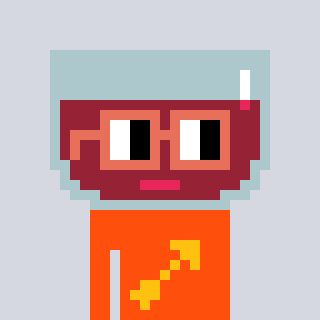
a pixel art character with square orange glasses, a wine-shaped head and a orange-colored body on a cool background